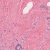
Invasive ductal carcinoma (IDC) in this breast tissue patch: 0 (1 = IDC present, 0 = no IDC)